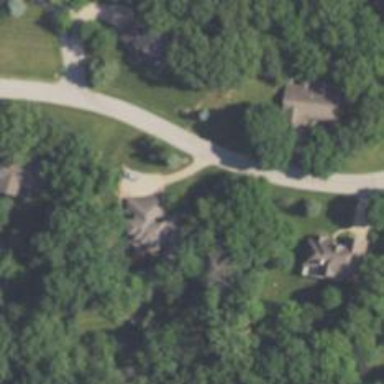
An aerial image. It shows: Residential road.